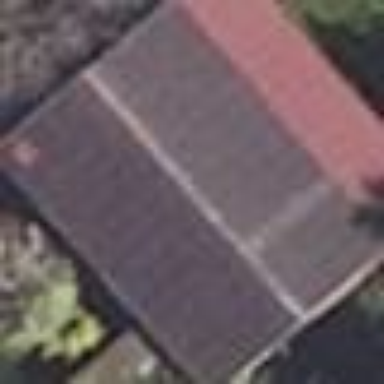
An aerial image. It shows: Shed building.